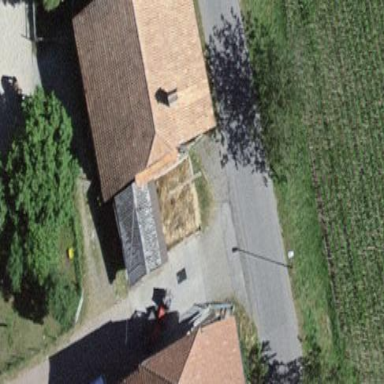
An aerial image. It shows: Rural barn.